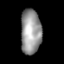
Tissue: lung
Cell type: Epithelial cells
Senescence score: 0.2392
Nuclear area (px): 892
Mean DAPI intensity: 153.346